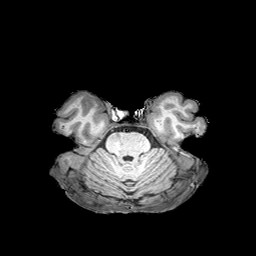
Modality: T1w
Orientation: coronal
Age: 59
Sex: female
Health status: healthy